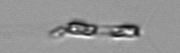
Label: Chaetoceros